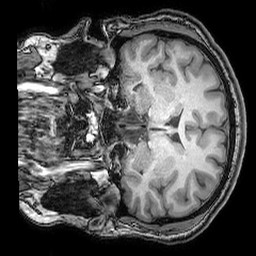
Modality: T1w
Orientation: coronal
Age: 20
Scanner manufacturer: philips
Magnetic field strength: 3 T
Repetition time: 0.007 s
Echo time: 0.003501 s